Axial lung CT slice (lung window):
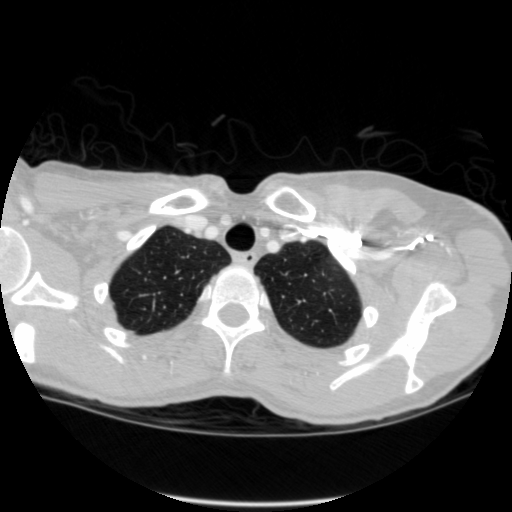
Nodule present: no